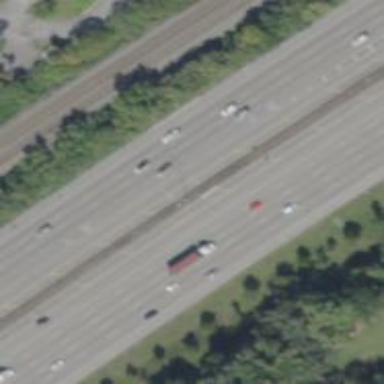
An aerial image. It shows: Asphalt motorway.